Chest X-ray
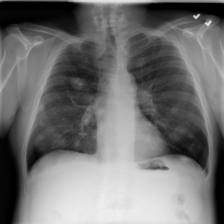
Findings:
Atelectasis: negative
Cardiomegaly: negative
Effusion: negative
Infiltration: negative
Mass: negative
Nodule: positive
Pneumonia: negative
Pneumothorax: negative
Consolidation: negative
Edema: negative
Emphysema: negative
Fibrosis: negative
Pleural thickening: negative
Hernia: negative